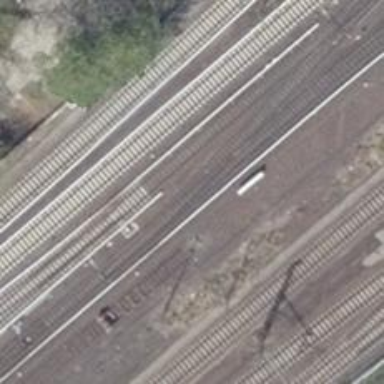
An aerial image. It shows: Light rail electrified with bottom rail electrification.